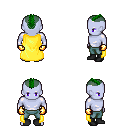
a pixel art fantasy rpg character, male body template, dark elf, purple skin, yellow cape, teal pants, green short mohawk hairstyle, gold gloves, black shoes, four views (front, back, left, right), 2x2 character sprite sheet, small pixel art, hard edges, no anti-aliasing